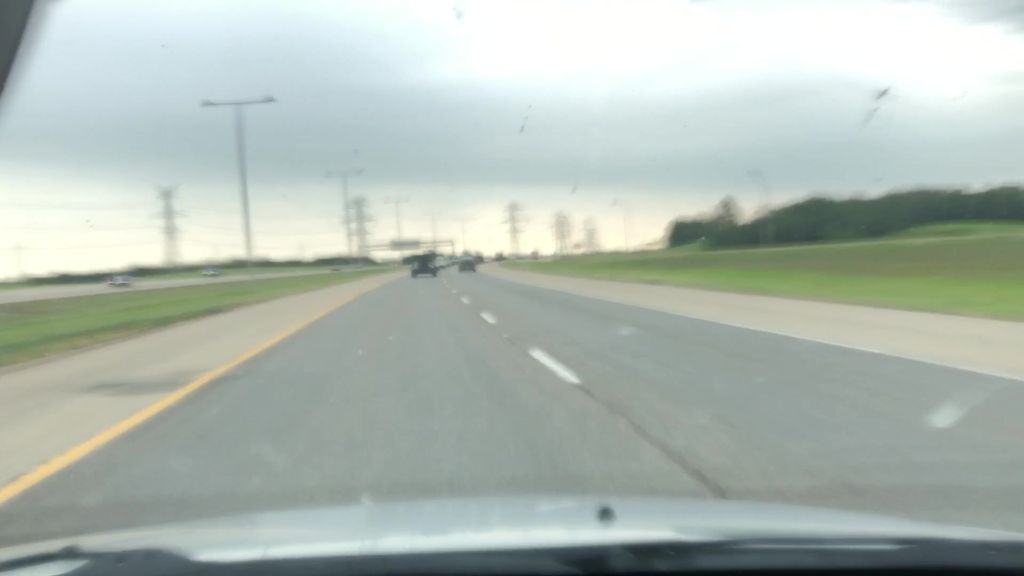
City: edmonton